Interaction volume radius: 5 \u00c5
Interaction volume height: 50 \u00c5
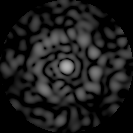
Disorder parameter: 0.8285